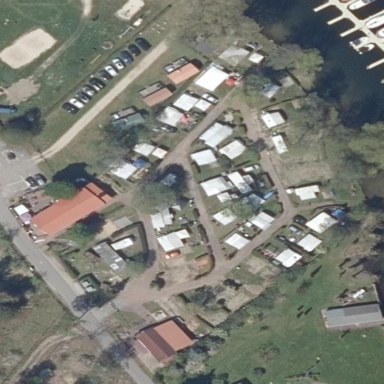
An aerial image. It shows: Campsite designated for tourism.